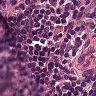
Metastatic tissue present: no